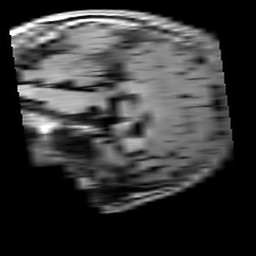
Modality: T1w
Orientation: sagittal
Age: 21
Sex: male
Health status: healthy
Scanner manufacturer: siemens
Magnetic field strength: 3 T
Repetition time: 4.1 s
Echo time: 0.0085 s